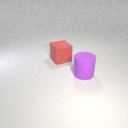
large purple rubber cylinder to the right of large red rubber cube